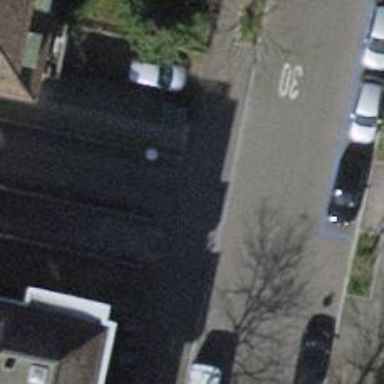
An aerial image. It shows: Unmarked crossing with traffic calming table.